Question: Hey I am stuck with 1 thing that I want a view like this :

where in a listview I can select multiple items and whichever item I can select I can change the backgrond color and also add that item into the arraylist so that I can use it further..
Anyone please help me in this??
Am using it like this:
'''
ArrayAdapter<String> part_list_adapter=new ArrayAdapter<String>(AssetSearch.this, R.layout.part_list,R.id.label,part_array_list);
PartNumber_List.setAdapter(part_list_adapter);
PartNumber_List.setOnItemClickListener(new OnItemClickListener() {
@Override
public void onItemClick(AdapterView<?> parent, View v, int position,
long id) {
String item = (String)PartNumber_List.getItemAtPosition(position);
Log.i("Item", item);
v.setBackgroundColor(R.color.result_image_border);
}
});
'''
Here in a log it is displaying me the item clicked only..but changes color of 2 items...
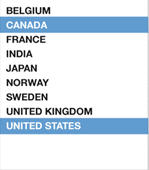
Answer: Try like this..
'''
@Override
protected void onListItemClick(ListView l, View v, int position, long id) {
super.onListItemClick(l, v, position, id);
// Get the item that was clicked
String item = (String) getListAdapter().getItem(position);
boolean blnFound = yourarrayList.contains(item);
if(blnFound=true){
yourarraylist.remove(item);
v.setBackgroundColor(R.color.somecolourtoindicate notselected);
}
else{
yourarraylist.add(item);
v.setBackgroundColor(R.color.somecolourtoindicate itemselected);
}
yourarraylist.add((String) getListAdapter().getItem(position);)
}
'''